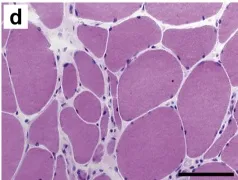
A-f: Histological analysis of the muscle biopsies from patients. Hematoxylin and eosin (HE), A group of atrophic fibers was observed in both patients (a, c, d, f).
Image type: pathology (h&e)